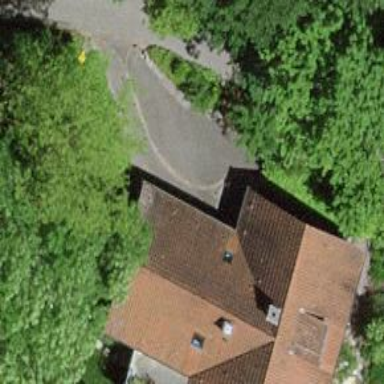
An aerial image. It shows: Driveway.